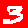
Digit: 3